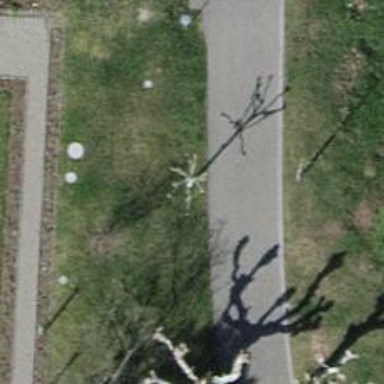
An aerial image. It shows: Beautiful avenue lined with deciduous broadleaved trees.